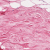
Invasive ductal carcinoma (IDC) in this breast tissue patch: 0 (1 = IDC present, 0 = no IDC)